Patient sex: M
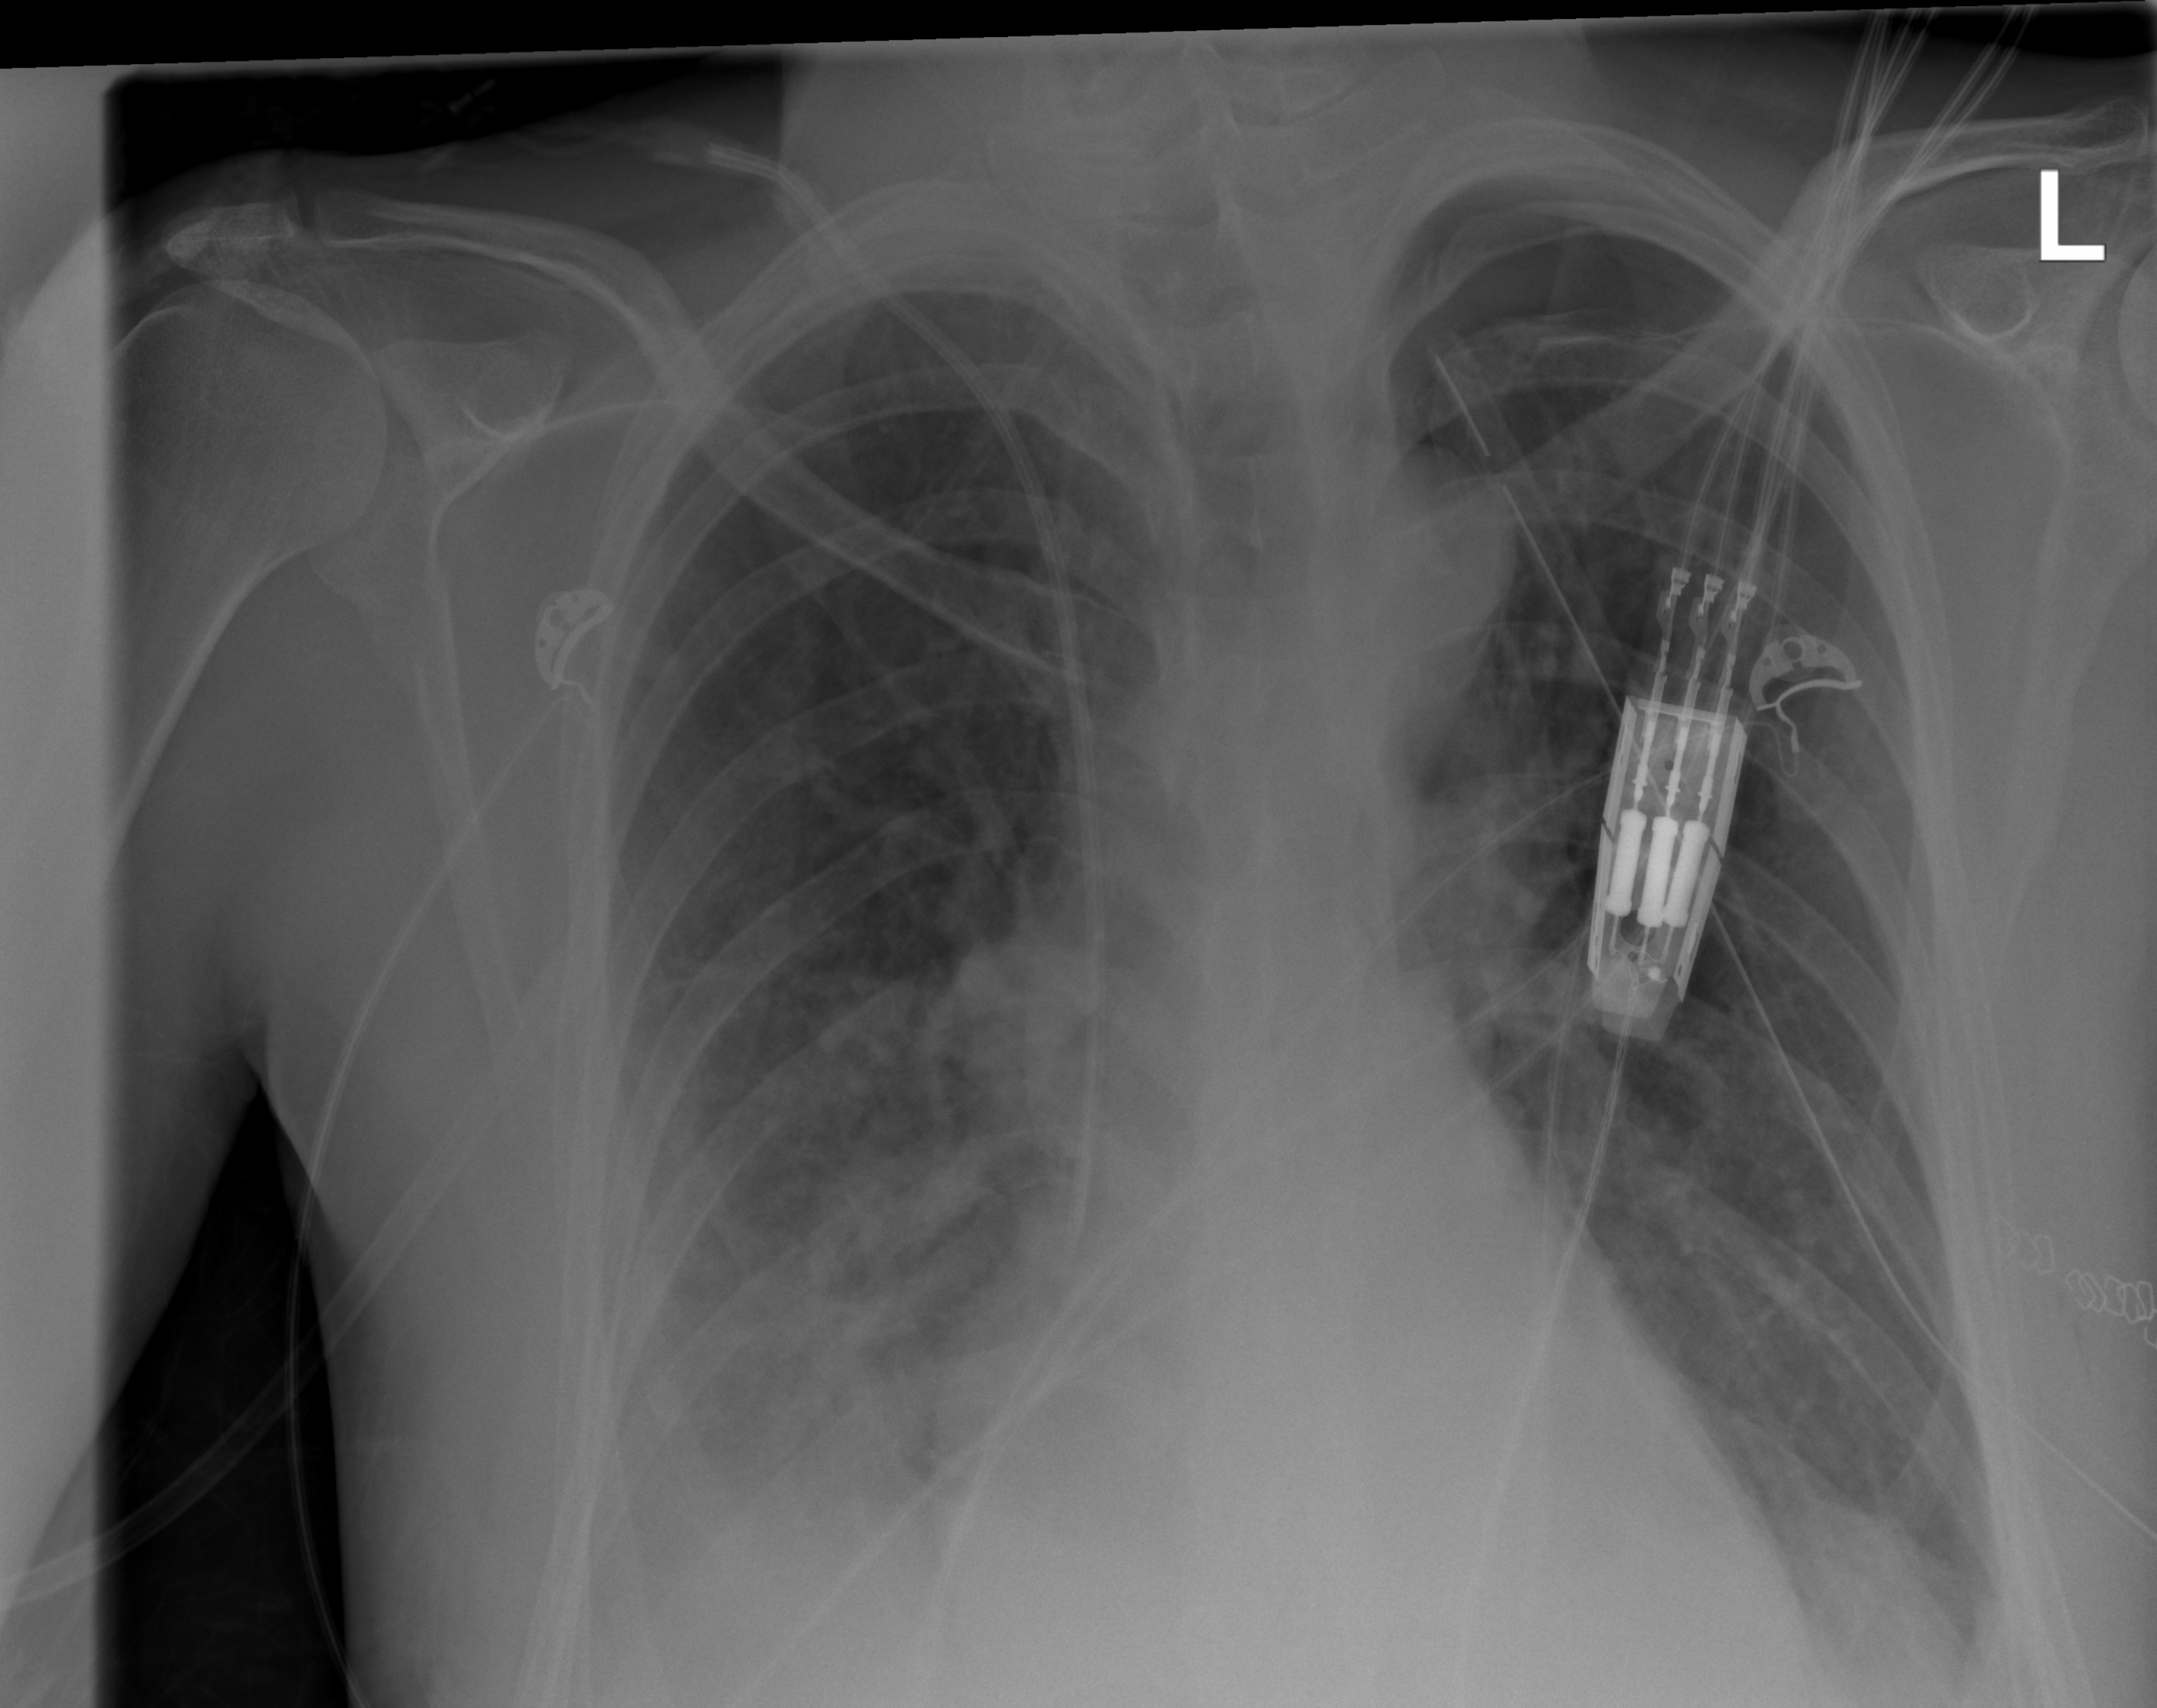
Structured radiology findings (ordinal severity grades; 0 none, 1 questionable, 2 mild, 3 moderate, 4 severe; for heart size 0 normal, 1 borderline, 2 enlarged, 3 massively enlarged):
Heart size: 1
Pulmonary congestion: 2
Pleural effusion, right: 2
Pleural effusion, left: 0
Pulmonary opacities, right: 2
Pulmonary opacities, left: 0
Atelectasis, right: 2
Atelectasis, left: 2